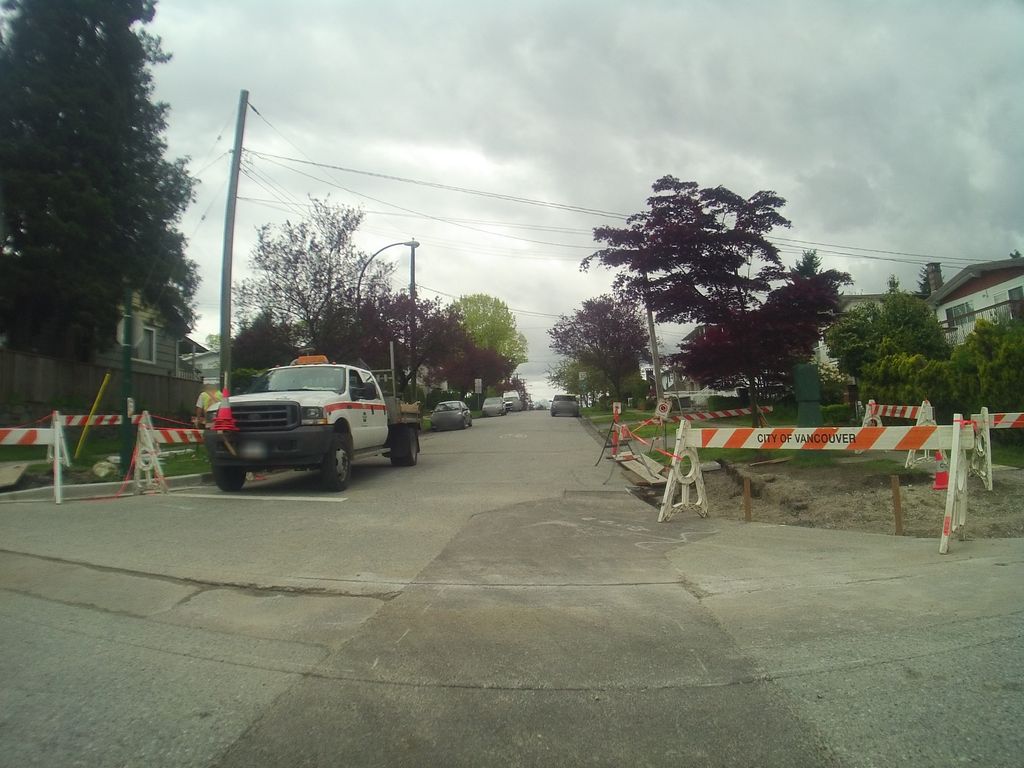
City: vancouver